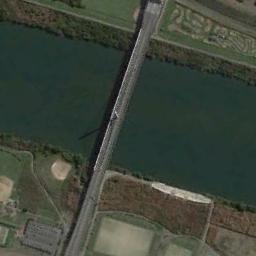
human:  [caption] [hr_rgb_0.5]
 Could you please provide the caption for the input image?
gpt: On one side of the river are vegetation and on the other side are settlements .

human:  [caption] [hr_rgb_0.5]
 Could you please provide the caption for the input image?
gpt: There is a bridge over the river between the farmlands .

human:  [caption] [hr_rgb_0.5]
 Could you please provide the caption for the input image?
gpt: A bridge connects the land on both sides of the green river, And there is a large farmland on the land .

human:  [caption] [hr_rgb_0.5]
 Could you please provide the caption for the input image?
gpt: A bridge is built on a dark green river and the river crosses the farmland .

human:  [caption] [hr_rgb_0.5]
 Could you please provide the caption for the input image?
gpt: There is a river under the bridge .